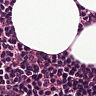
Metastatic tissue present: no